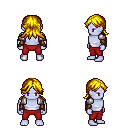
a pixel art fantasy rpg character, male body template, dark elf, purple skin, steel arm armor, red pants, blonde loose hair, cloth bracers, four views (front, back, left, right), 2x2 character sprite sheet, small pixel art, hard edges, no anti-aliasing